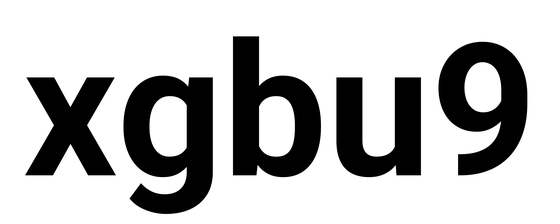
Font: Roboto_Bold